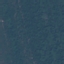
Land use / land cover class: Forest